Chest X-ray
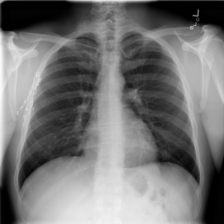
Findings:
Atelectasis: negative
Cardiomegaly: negative
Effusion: negative
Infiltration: negative
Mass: negative
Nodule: negative
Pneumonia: negative
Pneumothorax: negative
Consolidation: negative
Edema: negative
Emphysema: negative
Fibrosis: negative
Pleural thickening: negative
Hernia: negative